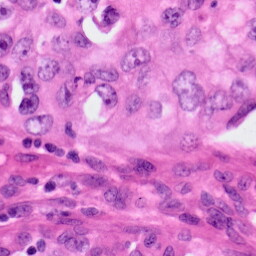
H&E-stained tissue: Lung